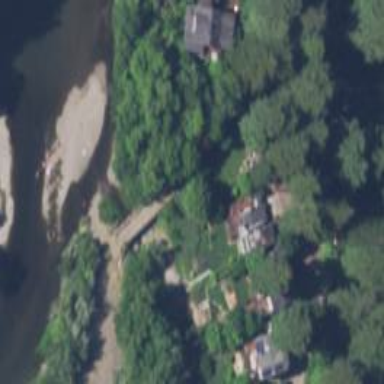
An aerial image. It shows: Residential road with bridge.